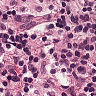
Metastatic tissue present: no